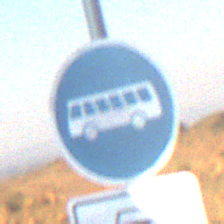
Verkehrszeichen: Busssonderstreifen
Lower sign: MehrspurigeFahrzeugeFrei11
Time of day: MorningAfternoon
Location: Outdoor (Nature)
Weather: Clear
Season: NotSpecified
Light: Natural